Field crop: maize
Growth stage: 2
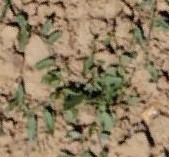
Species: convolvulus